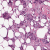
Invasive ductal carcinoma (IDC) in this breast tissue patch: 1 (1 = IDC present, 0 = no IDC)